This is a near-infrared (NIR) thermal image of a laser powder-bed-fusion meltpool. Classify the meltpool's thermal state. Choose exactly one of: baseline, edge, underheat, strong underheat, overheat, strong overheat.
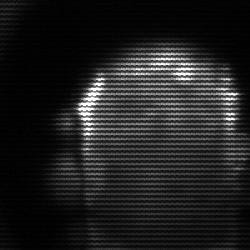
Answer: baseline